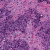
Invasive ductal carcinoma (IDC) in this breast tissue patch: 1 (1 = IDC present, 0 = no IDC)